What distinguishes these two images?
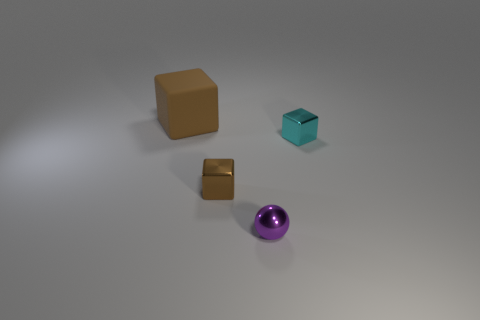
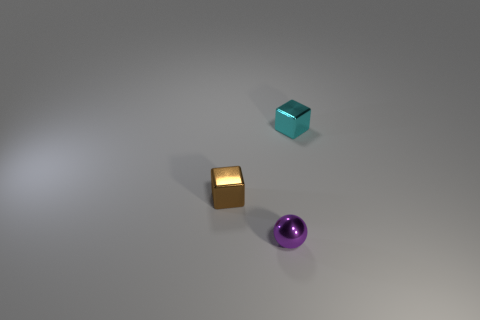
the rubber cube is gone
the big block is missing
the matte object is no longer there
the big brown matte block behind the cyan object is no longer there
the large brown matte thing is no longer there
the big brown rubber block that is to the left of the small brown thing is gone
the big brown rubber cube behind the cyan metal object is gone